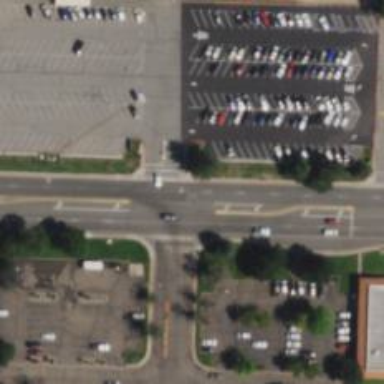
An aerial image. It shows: Secondary road with asphalt surface and separate sidewalk.